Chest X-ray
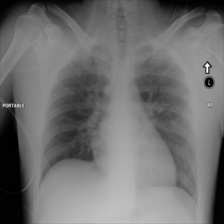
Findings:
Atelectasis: negative
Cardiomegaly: negative
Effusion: negative
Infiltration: negative
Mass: negative
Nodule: negative
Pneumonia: negative
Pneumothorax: negative
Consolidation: negative
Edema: negative
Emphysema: negative
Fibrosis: negative
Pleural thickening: negative
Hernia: negative